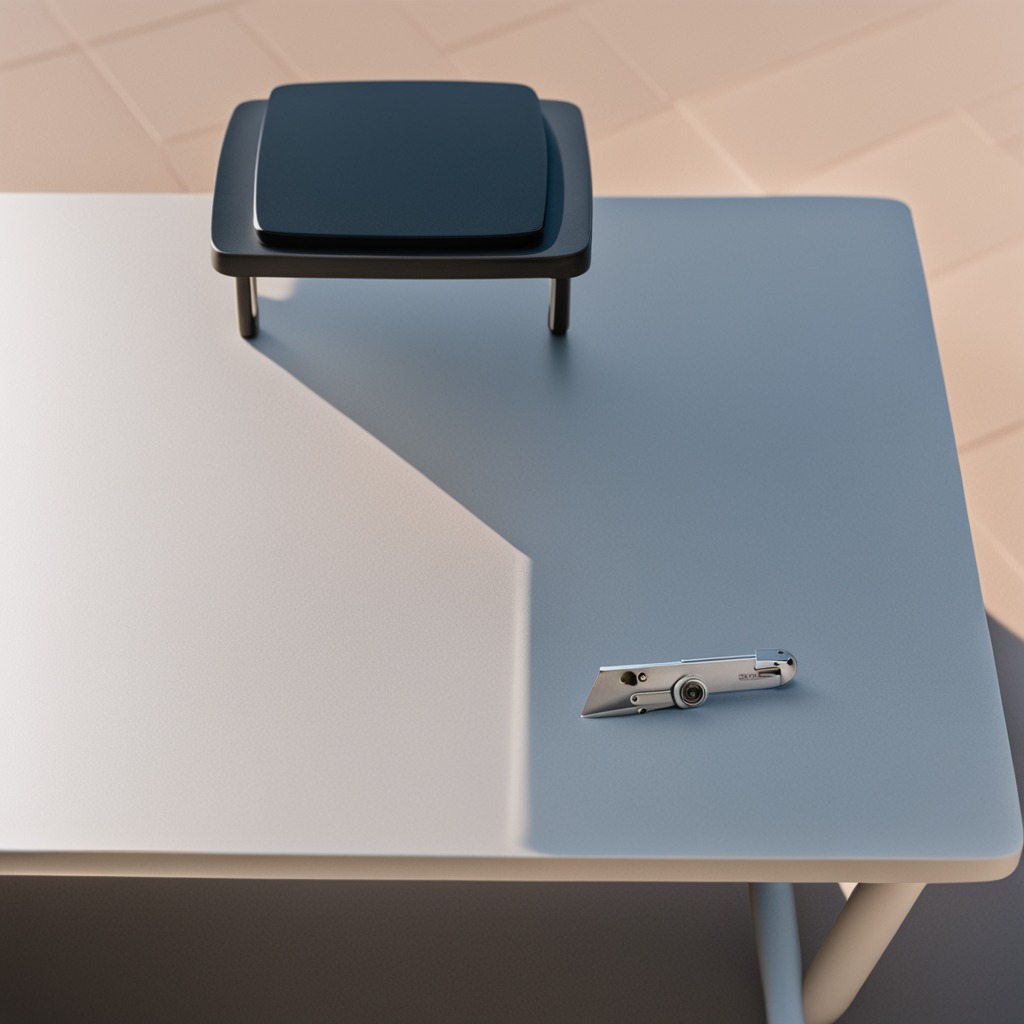
A utility knife lies on the table.